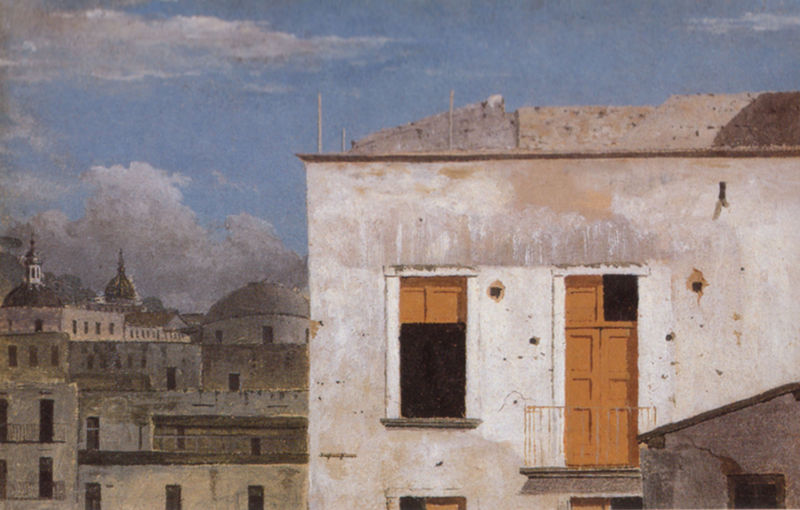
Titel: Gebäude in Neapel
Künstler: Thomas Jones
Standort: Cardiff (Wales)
Institution: National Museums and Galleries of Wales
Schlagwörter: blau, gemälde, himmel, schatten, weiß, wolken, gelb, kirchturm, landschaft, ocker, stadt, braun, fenster, grau, hintergrund, laterne, licht, orange, schwarz, tür, vordergrund, dach, gebäude, haus, rot, wolke, malerei, alt, arm, ferne, häuser, gitter, kirche, sonne, wole, turm, balkon, sommer, ansicht, fassade, italien, süden, risse, dächer, mauer, tag, kuppel, querformat, schaden, metall, geländer, menschenleer, skyline, tor, aufsicht, foto, panorama, stadtansicht, wände, eisen, ruine, hauswand, kuppeln, türme, zwiebelturm, stockwerk, beton, loch, löcher, pantheon, rom, flecken, kaputt, putz, weiße, mauern, blauer himmel, offenes fenster, florenz, kapelle, vatikan, balkontür, kassetten, lich, geöffnet, kassettentür, israel, jerusalem, verputz, pompeji, mittelmeer, antenne, riss, dreckig, marode, auf, flachdach, petersdom, panteon, fensteröffnung, kuppeldach, großstadt, trist, fensterlade, hausansicht, kaput, baufällig, nach dem regen, einschusslöcher, schusslöcher, stadt im hintergrund, itaöien, einschusslücher, italienische hausecke, jugoslawien, menschenlos, nach dem kugelhagel, stockwerd, tor4, twolke, hohe fenster, türund fensterlädern oker, fenster teilweise geöffnet, gebrochenes mauerwerk, #wände